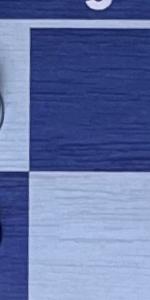
Label: Empty